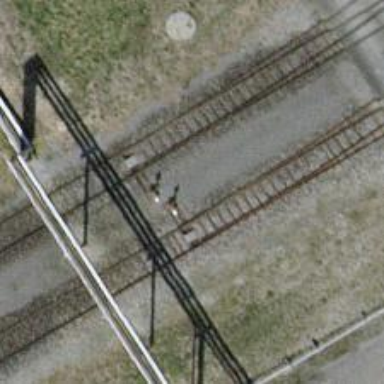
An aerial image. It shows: Railway switch.